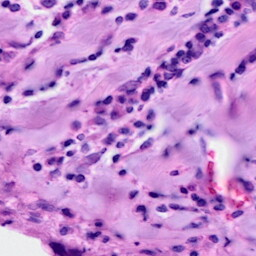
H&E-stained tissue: Breast